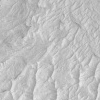
Atmospheric dust classification: not_dusty